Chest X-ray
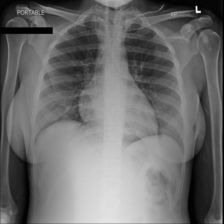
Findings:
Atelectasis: negative
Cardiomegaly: negative
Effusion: negative
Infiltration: positive
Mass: negative
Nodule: negative
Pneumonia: negative
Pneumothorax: negative
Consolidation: negative
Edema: negative
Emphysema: negative
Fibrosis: negative
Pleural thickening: negative
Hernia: negative